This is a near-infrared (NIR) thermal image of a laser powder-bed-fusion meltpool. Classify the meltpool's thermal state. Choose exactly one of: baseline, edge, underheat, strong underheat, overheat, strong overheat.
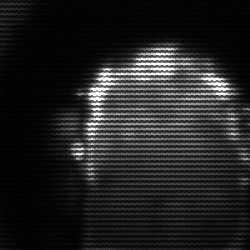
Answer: baseline